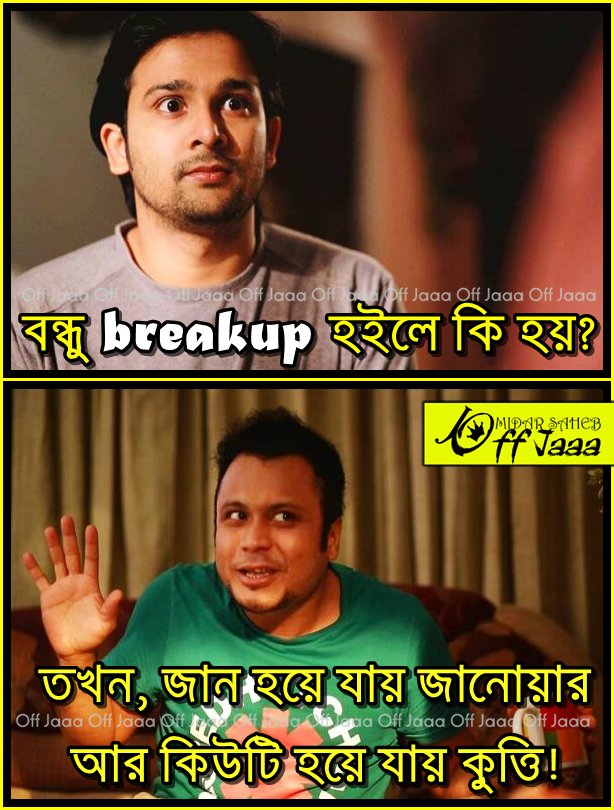
Caption: বন্ধু breakuo হইলে কি হয়? তখন, জান হয়ে যায় জানোয়ার আর কিউটি হয়ে যায় কুত্তি!
Label: non-hate